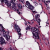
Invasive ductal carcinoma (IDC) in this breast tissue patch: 1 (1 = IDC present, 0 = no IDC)